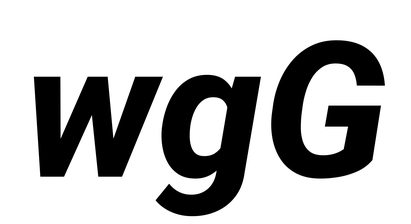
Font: Roboto-Italic_ExtraBold_Italic